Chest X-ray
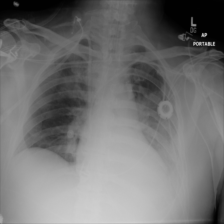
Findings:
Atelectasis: negative
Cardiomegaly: negative
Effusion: negative
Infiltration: negative
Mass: negative
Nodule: negative
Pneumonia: negative
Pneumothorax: negative
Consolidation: negative
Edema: negative
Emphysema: negative
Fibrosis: negative
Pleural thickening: negative
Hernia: negative